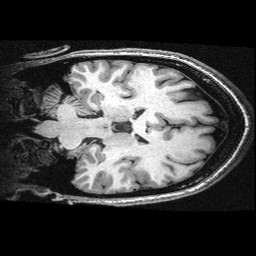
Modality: T1w
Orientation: coronal
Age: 29
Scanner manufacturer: siemens
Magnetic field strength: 3 T
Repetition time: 2.3 s
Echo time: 0.00336 s